Field crop: maize
Growth stage: 2
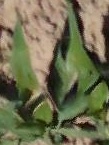
Species: maize